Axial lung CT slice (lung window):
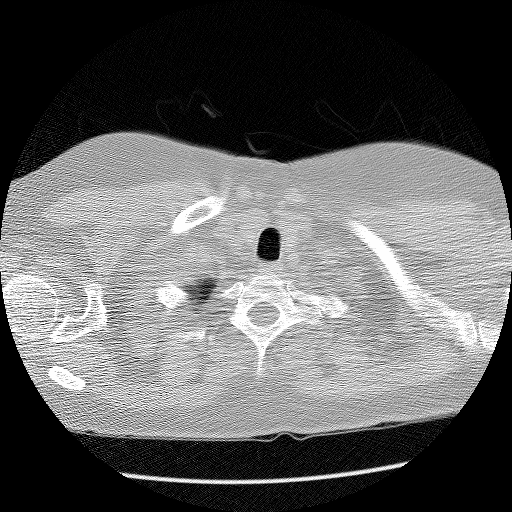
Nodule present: no